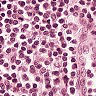
Metastatic tissue present: no